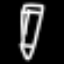
Label: pencil